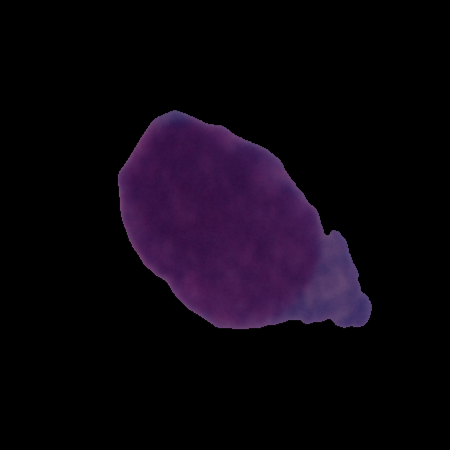
Label: cancer